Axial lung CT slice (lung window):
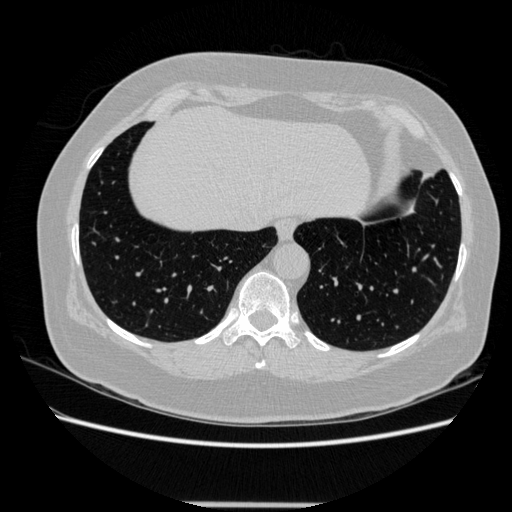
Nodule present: no